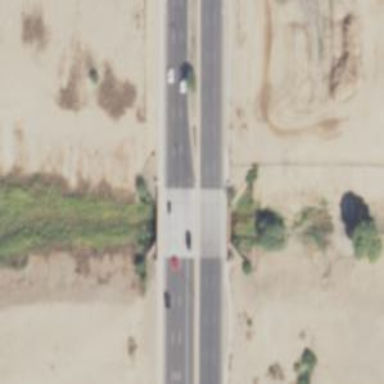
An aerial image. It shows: Secondary road crossing bridge.